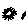
Label: sun